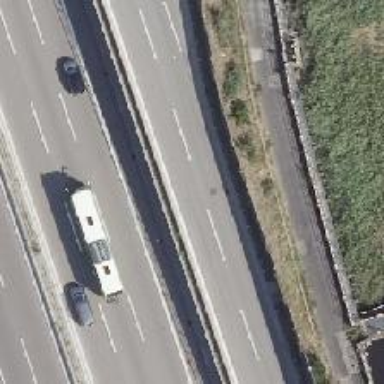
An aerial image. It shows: Concrete motorway link.